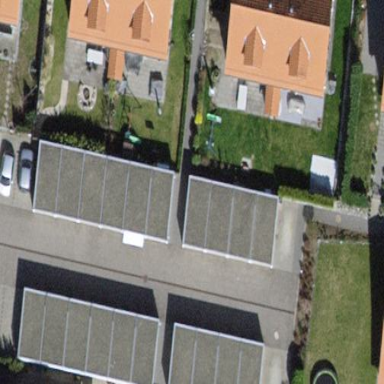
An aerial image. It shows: Group of garages.